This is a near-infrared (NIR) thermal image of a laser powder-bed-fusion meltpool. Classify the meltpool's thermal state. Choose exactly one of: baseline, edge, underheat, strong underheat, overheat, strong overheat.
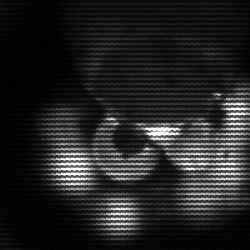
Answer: edge